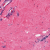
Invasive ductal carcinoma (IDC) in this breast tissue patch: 0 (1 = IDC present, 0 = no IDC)